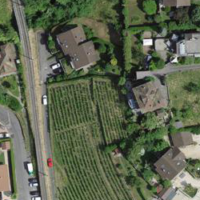
EUNIS habitat code: 55
Species observed at this site:
Cardamine pratensis